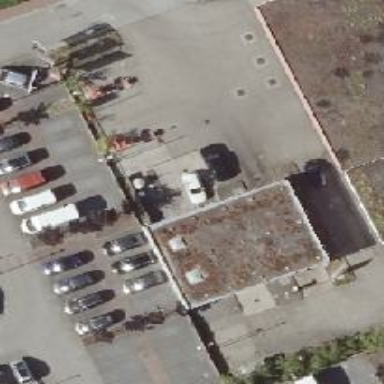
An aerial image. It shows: Building serving as car wash facility.